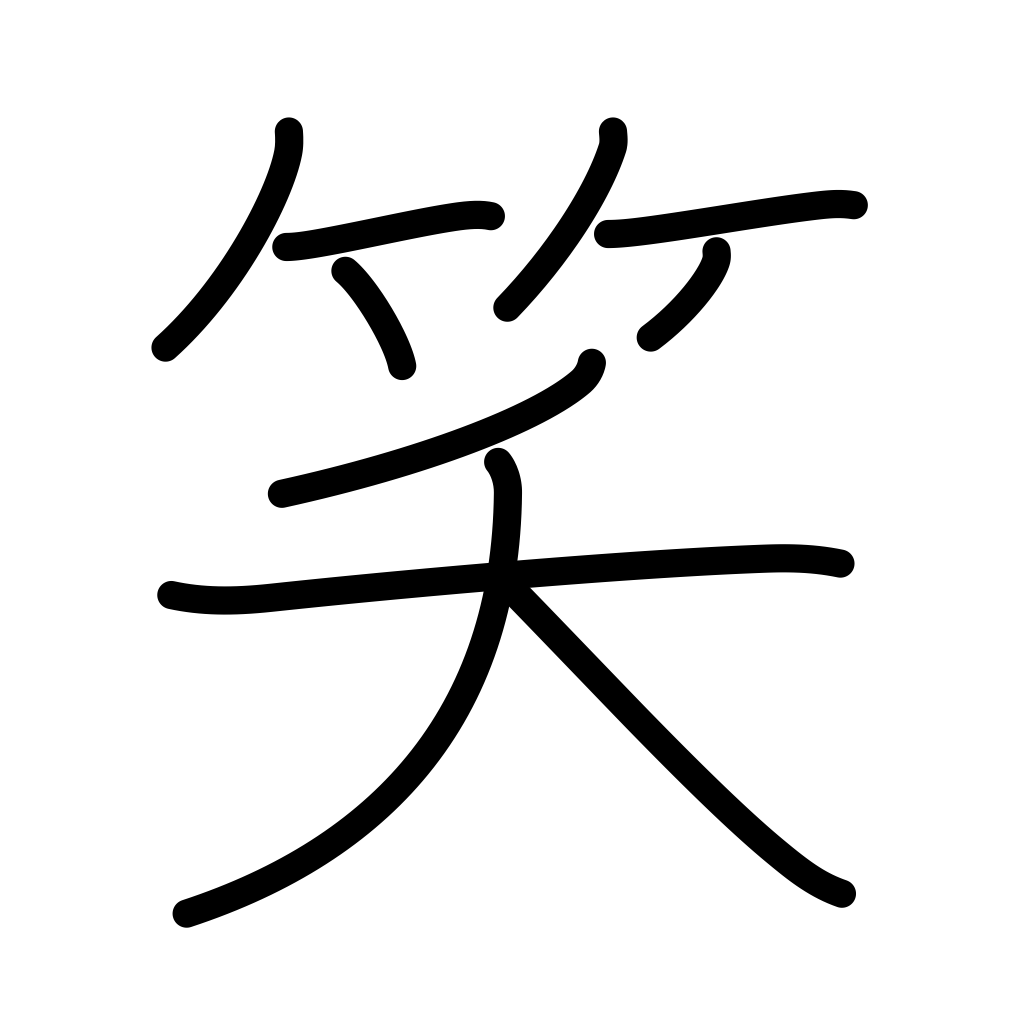
Meaning: laugh